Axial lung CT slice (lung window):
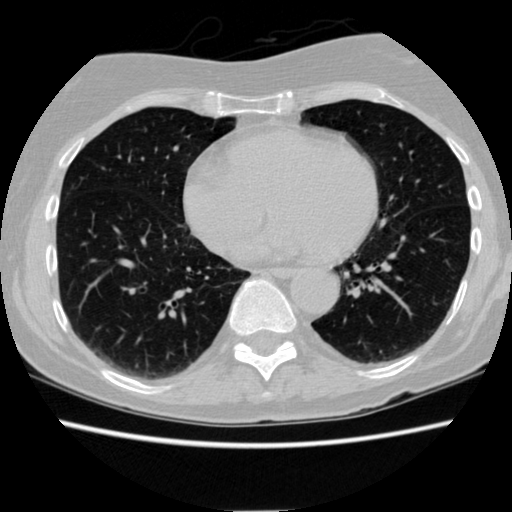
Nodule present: no